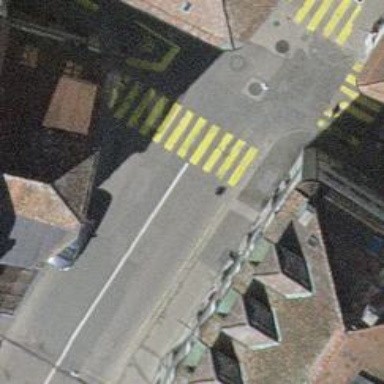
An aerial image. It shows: Marked zebra crossing.